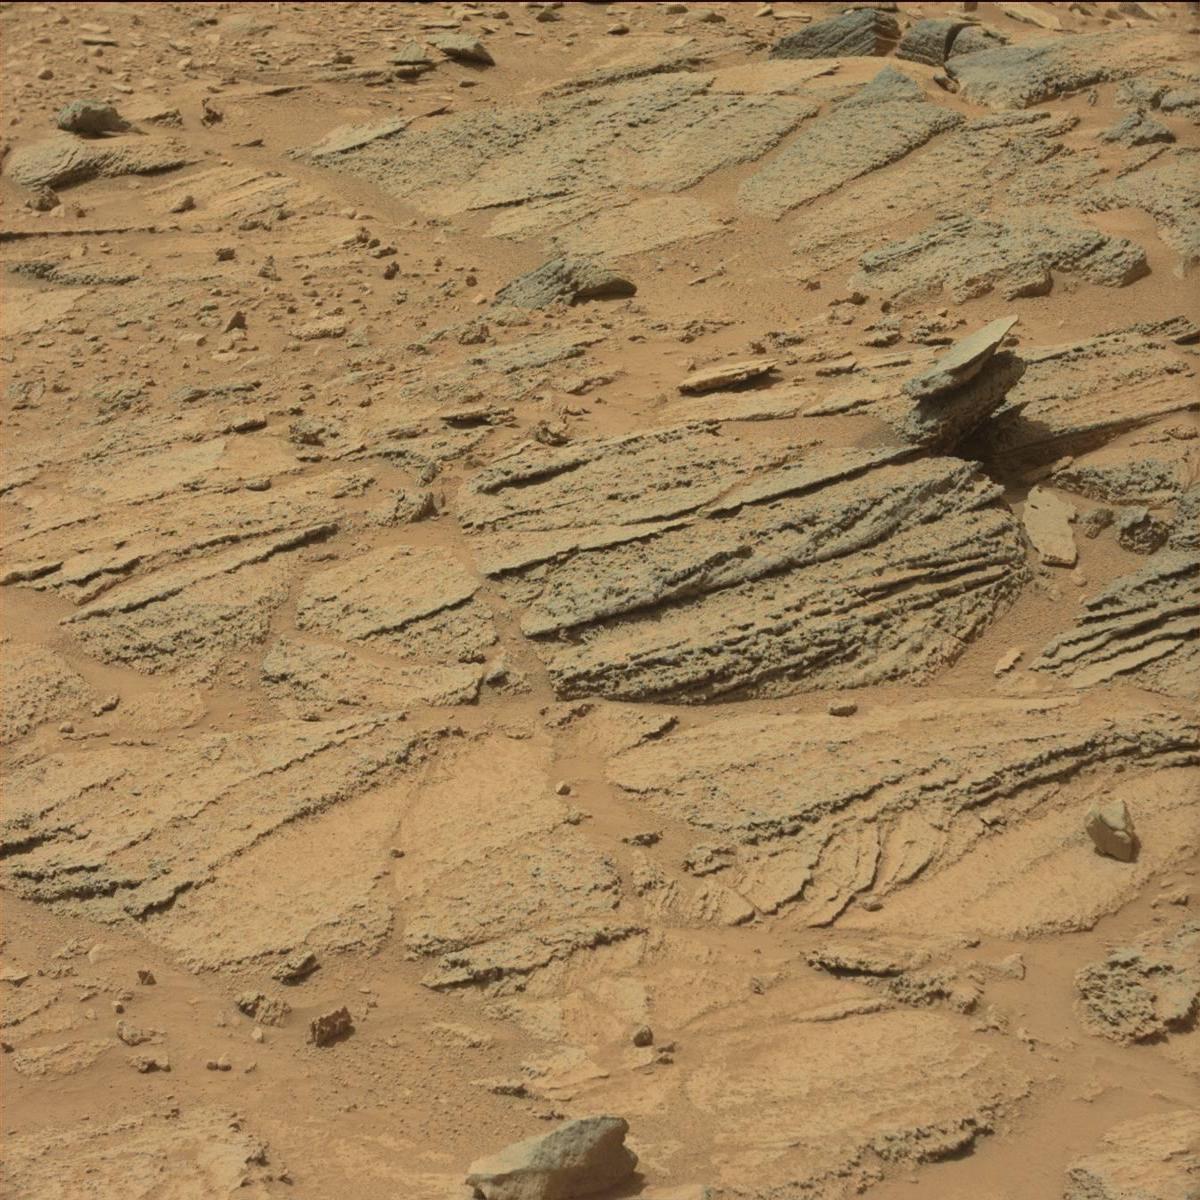
Terrain classes present: Bedrock, Rock, Sand / Soil